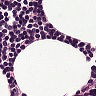
Metastatic tissue present: no